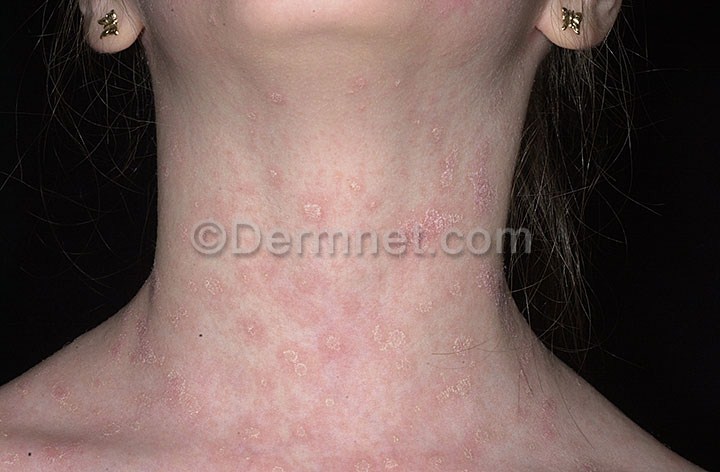
Disease: Psoriasis pictures Lichen Planus and related diseases